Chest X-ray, AP view. Patient: 47 years old, sex F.
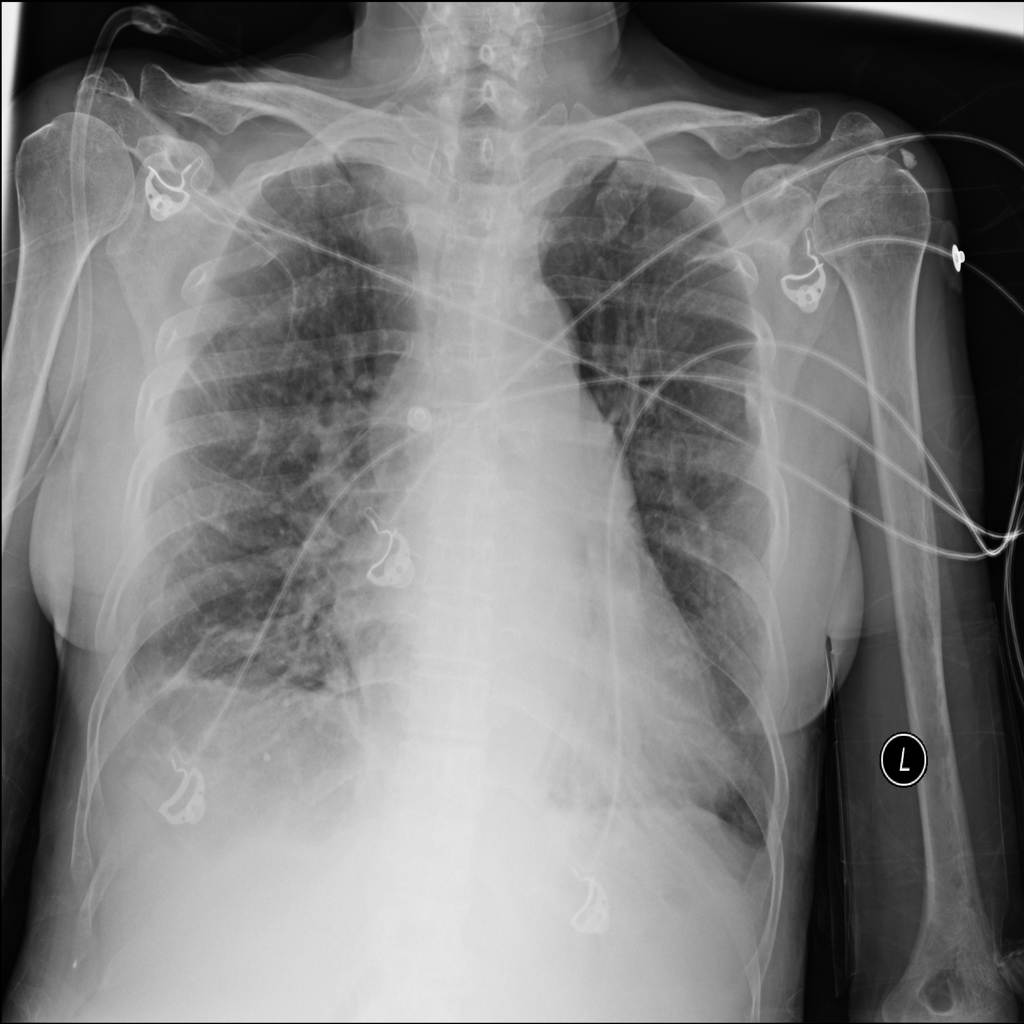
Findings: Atelectasis, Effusion, Infiltration